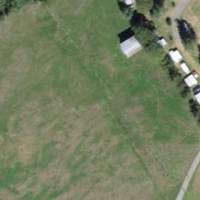
EUNIS habitat code: 24
Species observed at this site:
Eupithecia icterata